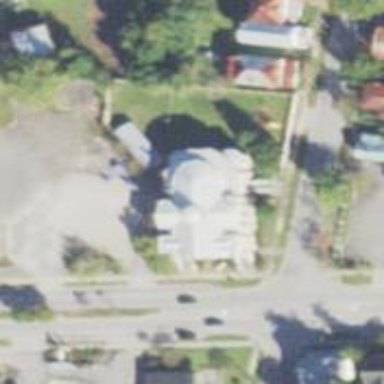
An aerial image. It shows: Place of worship.